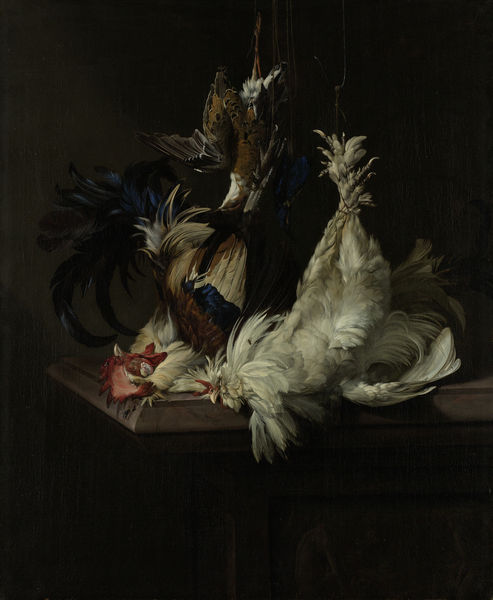
Titel: Stilleven met gevogelte
Künstler: Willem van Aelst
Standort: Amsterdam
Institution: Rijksmuseum
Schlagwörter: blau, dunkel, feder, gemälde, kopf, weiß, ocker, braun, grau, holz, schwarz, tisch, rot, tuch, wand, barock, federn, gefieder, stein, taube, tod, tot, bild, öl, dunkelheit, schnur, renaissance, traurig, stillleben, füße, schnabel, kamm, mauer, ölgemälde, truhe, vergänglichkeit, haken, hängen, schlachten, eckig, altar, geflügel, fasan, aufgehängt, hahn, huhn, tit, klauen, gockel, henne, hühner, schlinge, kadaver, täfelung, kam, tiermord